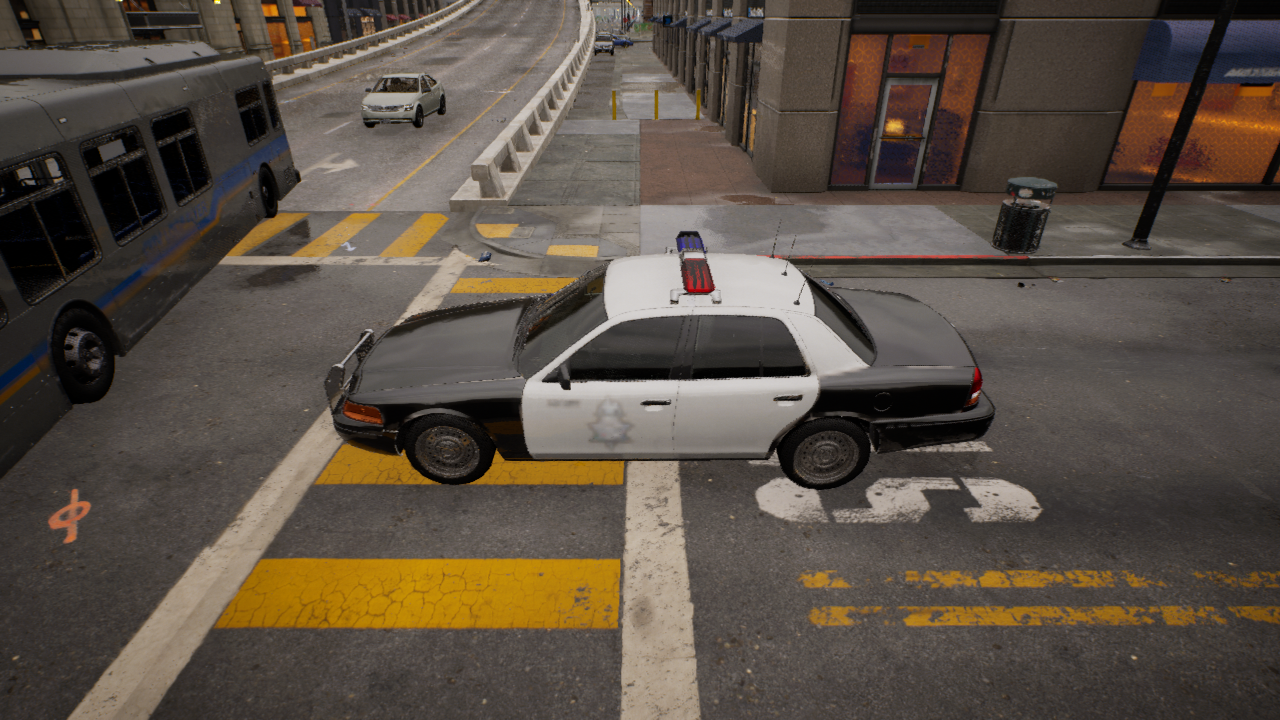
Venue: residential
Lighting: golden hour
Vehicle rig: sedan